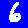
Digit: 6